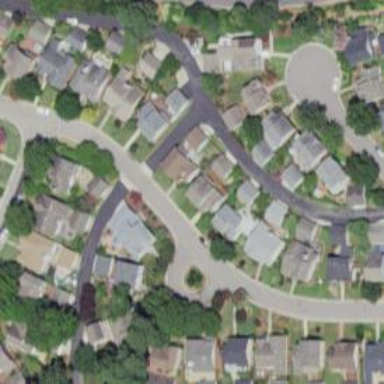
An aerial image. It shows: Alley classified as service road.